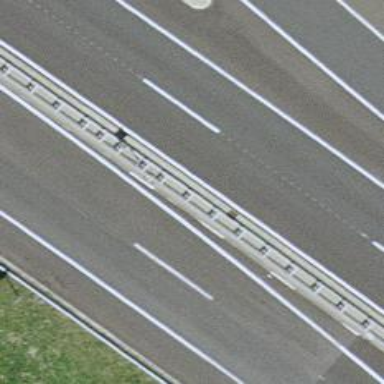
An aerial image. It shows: Asphalt motorway.